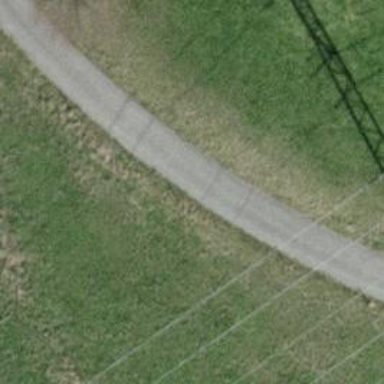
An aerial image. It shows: Asphalt track with grade1 tracktype.